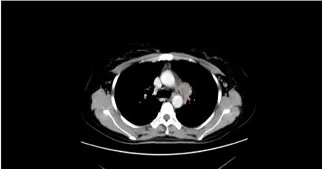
The lesions on computed tomography. (C, D) were partial response after 8 weeks treatment of aletinib.
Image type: radiology (ct)